Field crop: maize
Growth stage: 2
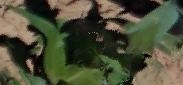
Species: maize